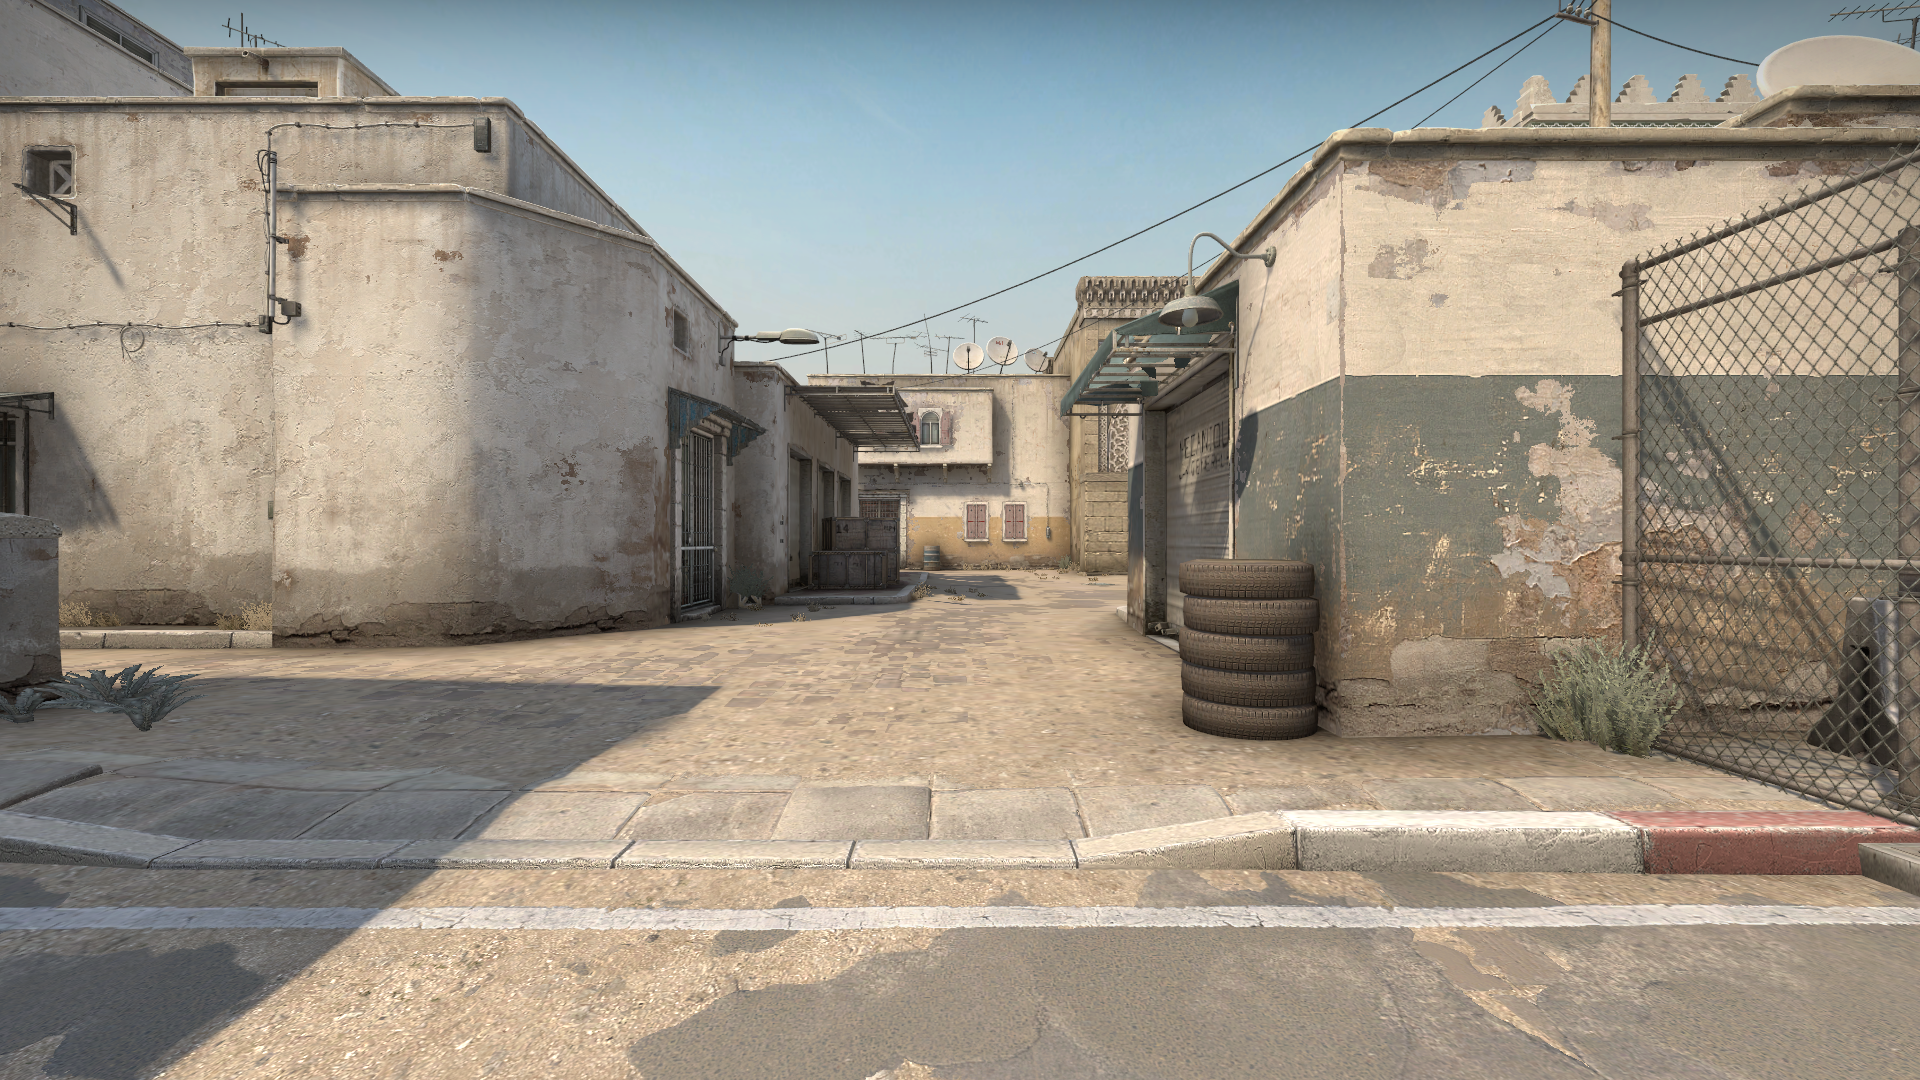
Map: de_dust2